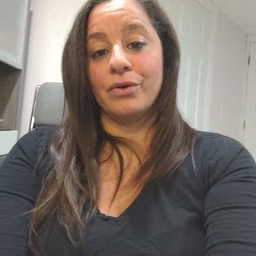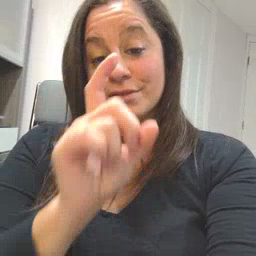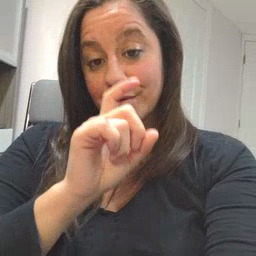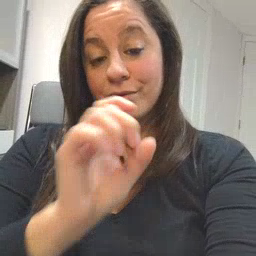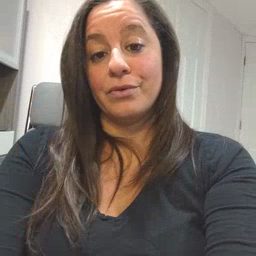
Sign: doll